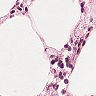
Metastatic tissue present: no